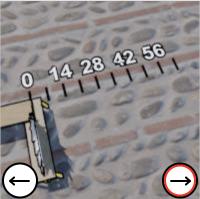
Task: length
Answer: 0
First scale value: 14.0